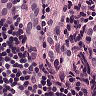
Metastatic tissue present: no